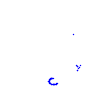
Particle: proton